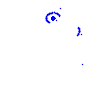
Particle: kaon